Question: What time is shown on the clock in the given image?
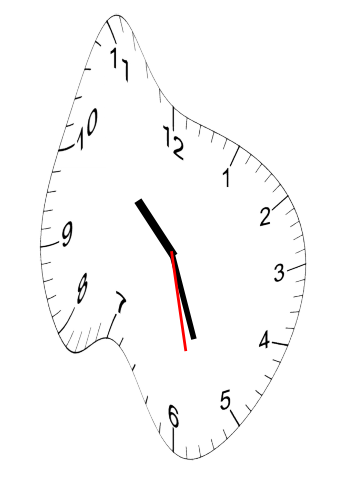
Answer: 10:26:28